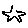
Label: star